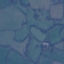
Land use / land cover: Pasture